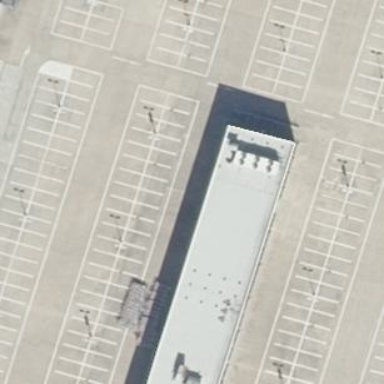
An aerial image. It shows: Building part with flat roof.